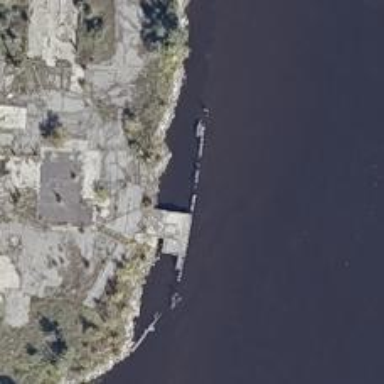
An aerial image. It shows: Pier that has been ruined.